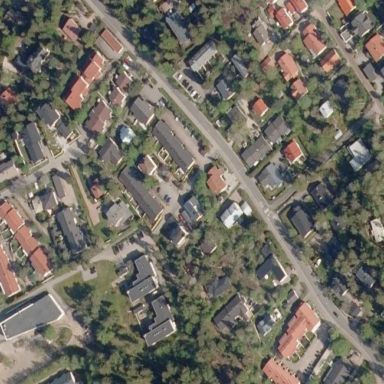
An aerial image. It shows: Residential area.